Question: I am trying to do some XSLT transformation, to convert an XML to XML, using the following lines of code. When i try to create an XMLDocument object from the transformed XML i am getting an error
Data at the root level is invalid. Line 1, position 1.
'''
Dim outputXML As New XmlDocument
Dim stream As New MemoryStream
Dim writer As XmlTextWriter = New XmlTextWriter(stream, System.Text.UnicodeEncoding.UTF8)
Dim navigator As XPathNavigator = illustratePlusXML.CreateNavigator()
Dim transormer As XslCompiledTransform = New XslCompiledTransform()
transormer.Load(ConfigurationManager.AppSettings("XSLT_File_Path"))
transormer.Transform(navigator, Nothing, writer)
Dim output As String = System.Text.UnicodeEncoding.UTF8.GetString(stream.ToArray())
outputXML.LoadXml(output)
Return outputXML
'''
I could find a special character(square box), i persume this is causing the error. attached snapshot of the output xml. Can somebody please suggest ?

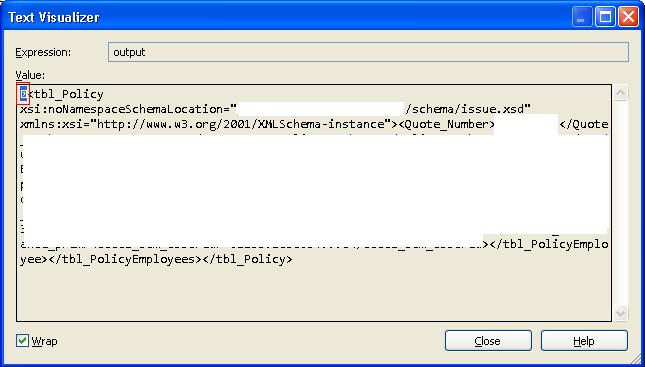
Answer: If you want to populate an 'XmlDocument' as the result of an XSLT transformation then simply do
'''
Dim resultDoc As New XmlDocument()
Using xw As XmlWriter = resultDoc.CreateNavigator().AppendChild()
Dim navigator As XPathNavigator = illustratePlusXML.CreateNavigator()
Dim transormer As XslCompiledTransform = New XslCompiledTransform()
transormer.Load(ConfigurationManager.AppSettings("XSLT_File_Path"))
transormer.Transform(navigator, Nothing, xw)
xw.Close()
End Using
'''
There is no need to use a MemoryStream. If you really think you need to use a MemoryStream then make sure you reset its 'Position' to '0' before calling the 'Load' method.